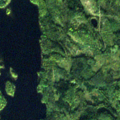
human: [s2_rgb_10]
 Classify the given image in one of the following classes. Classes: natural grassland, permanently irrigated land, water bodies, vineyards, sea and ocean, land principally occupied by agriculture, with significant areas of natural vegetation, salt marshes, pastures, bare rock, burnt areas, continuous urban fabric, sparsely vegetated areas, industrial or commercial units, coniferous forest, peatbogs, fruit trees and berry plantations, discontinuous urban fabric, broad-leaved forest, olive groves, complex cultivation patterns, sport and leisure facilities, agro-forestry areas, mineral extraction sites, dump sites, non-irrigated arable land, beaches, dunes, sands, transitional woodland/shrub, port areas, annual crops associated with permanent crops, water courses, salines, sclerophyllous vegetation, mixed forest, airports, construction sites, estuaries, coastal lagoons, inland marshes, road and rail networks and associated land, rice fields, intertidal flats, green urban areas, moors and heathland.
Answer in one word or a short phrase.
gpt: broad-leaved forest, coniferous forest, mixed forest, transitional woodland/shrub, water bodies